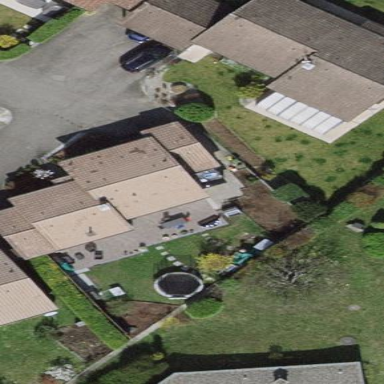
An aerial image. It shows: Garden surrounded by fence.